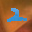
Label: 2